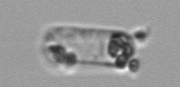
Label: Guinardia_delicatula